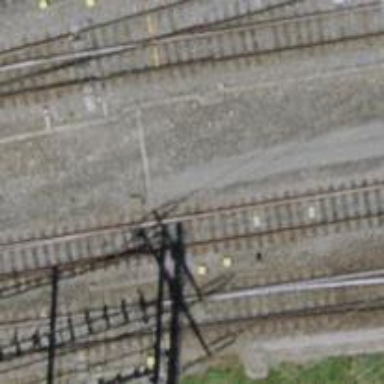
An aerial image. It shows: Single railway track with electrification through contact line.